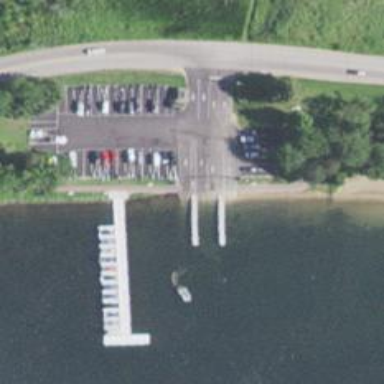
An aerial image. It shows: Slipway on leisure land.